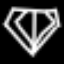
Label: diamond